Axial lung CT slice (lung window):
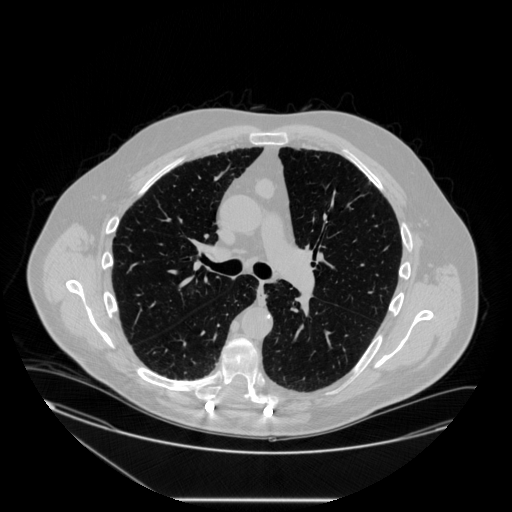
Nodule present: no